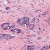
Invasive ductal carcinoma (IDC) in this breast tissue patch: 1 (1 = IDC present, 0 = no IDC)